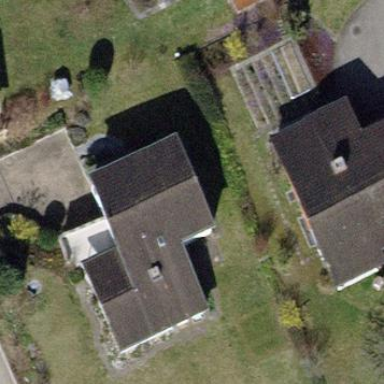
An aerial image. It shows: Detached building with gabled roof.